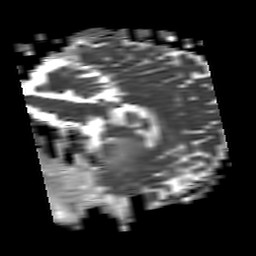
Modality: ADC
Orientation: sagittal
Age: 30
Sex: male
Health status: ill
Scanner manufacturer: philips
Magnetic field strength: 3 T
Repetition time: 3.8 s
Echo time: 0.09 s